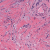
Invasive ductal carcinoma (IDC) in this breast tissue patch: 0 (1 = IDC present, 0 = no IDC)